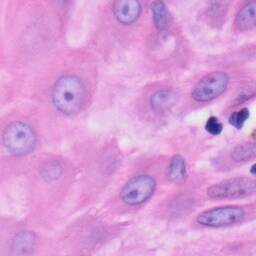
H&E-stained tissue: Skin